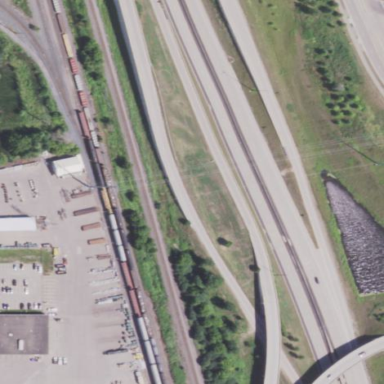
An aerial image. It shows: Railway area.